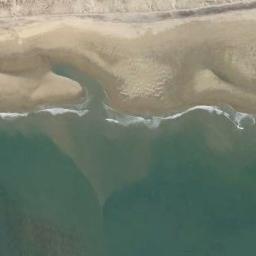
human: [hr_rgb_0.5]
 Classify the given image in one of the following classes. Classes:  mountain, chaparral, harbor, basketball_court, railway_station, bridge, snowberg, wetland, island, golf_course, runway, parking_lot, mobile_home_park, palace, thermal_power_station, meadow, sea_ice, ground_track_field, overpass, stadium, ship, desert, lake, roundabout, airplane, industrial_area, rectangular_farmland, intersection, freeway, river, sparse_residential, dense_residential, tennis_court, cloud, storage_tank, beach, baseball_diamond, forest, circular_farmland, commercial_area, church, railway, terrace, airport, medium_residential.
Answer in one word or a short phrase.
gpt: beach